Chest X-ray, PA view. Patient: 57 years old, sex M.
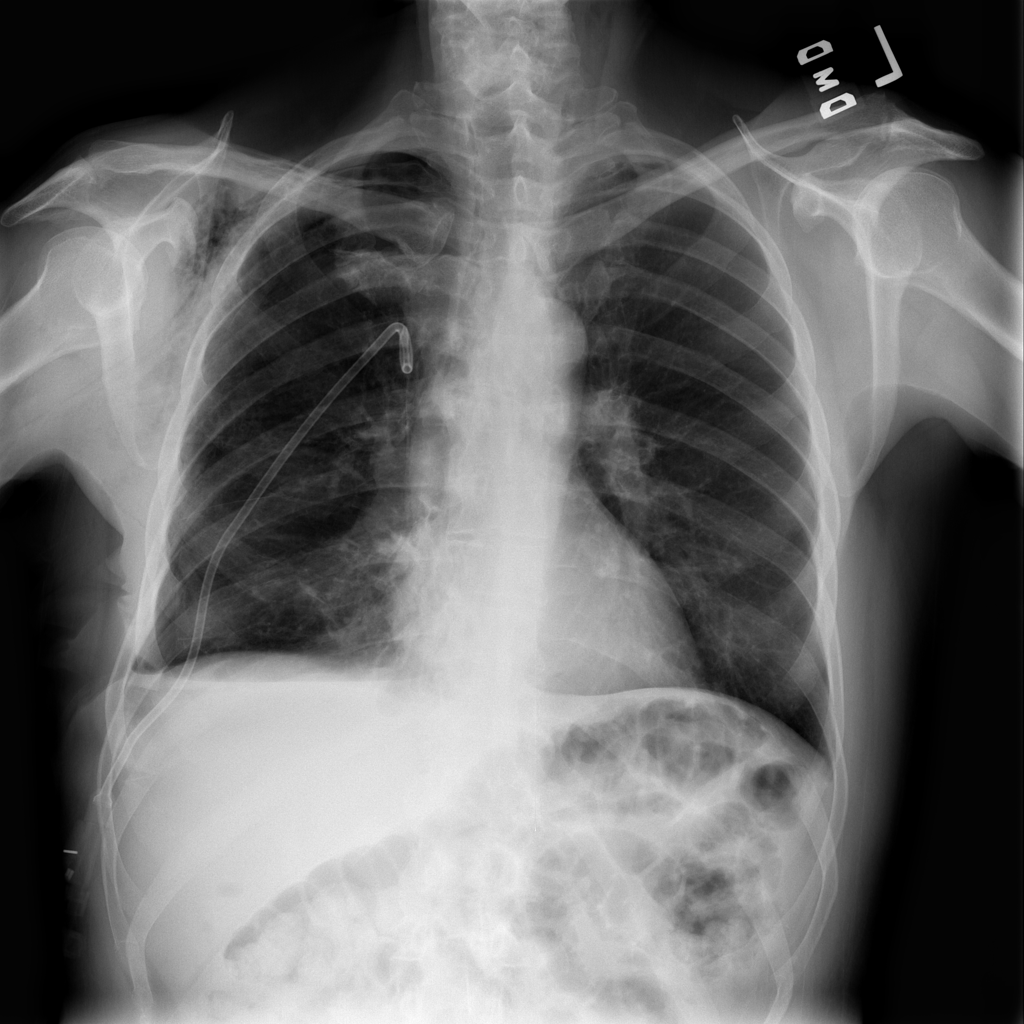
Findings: Effusion, Emphysema